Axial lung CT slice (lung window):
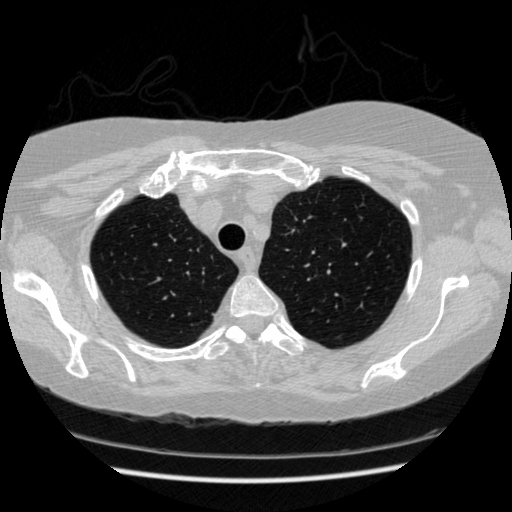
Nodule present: no